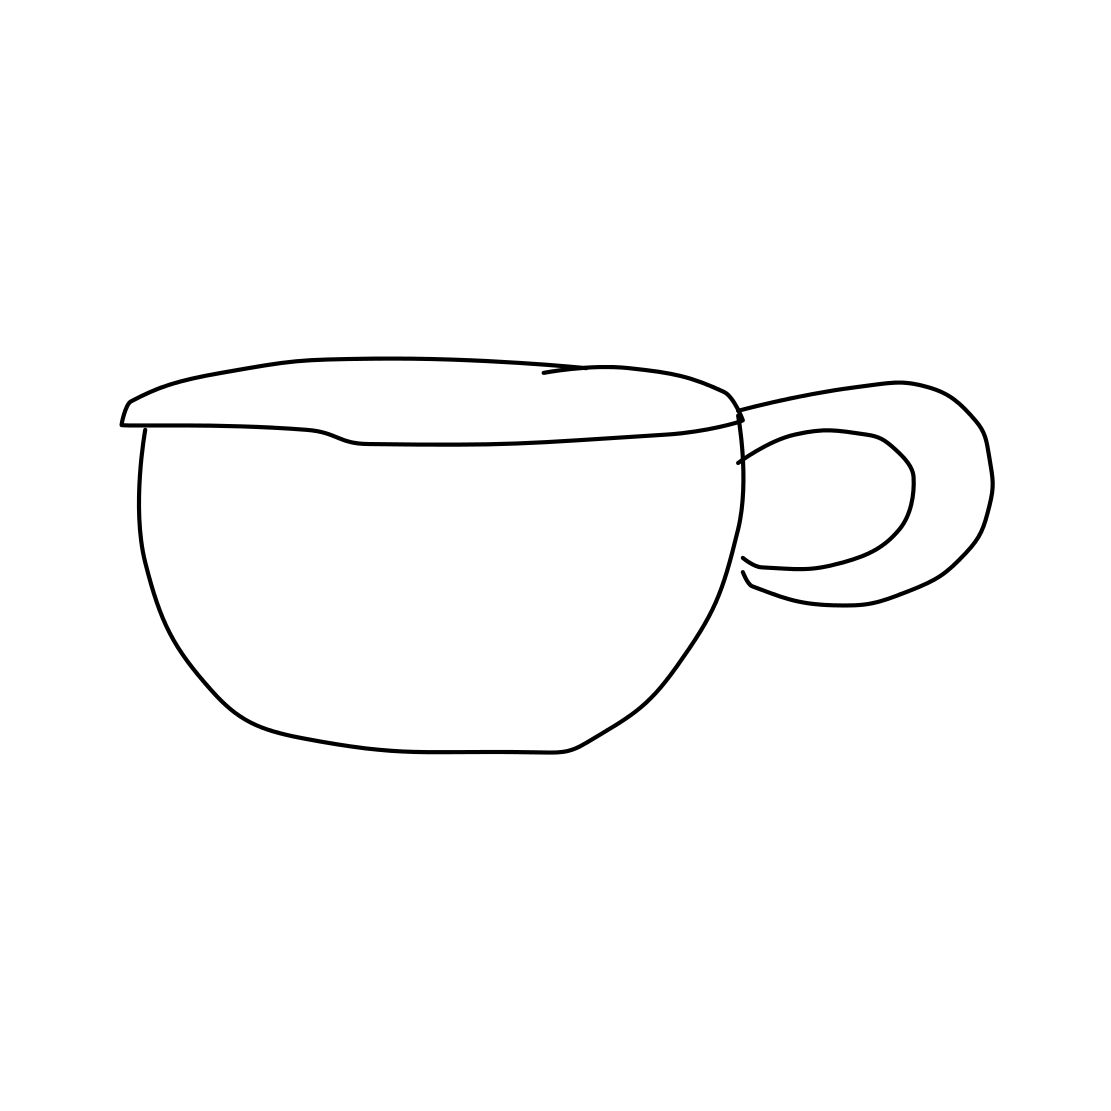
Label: teacup